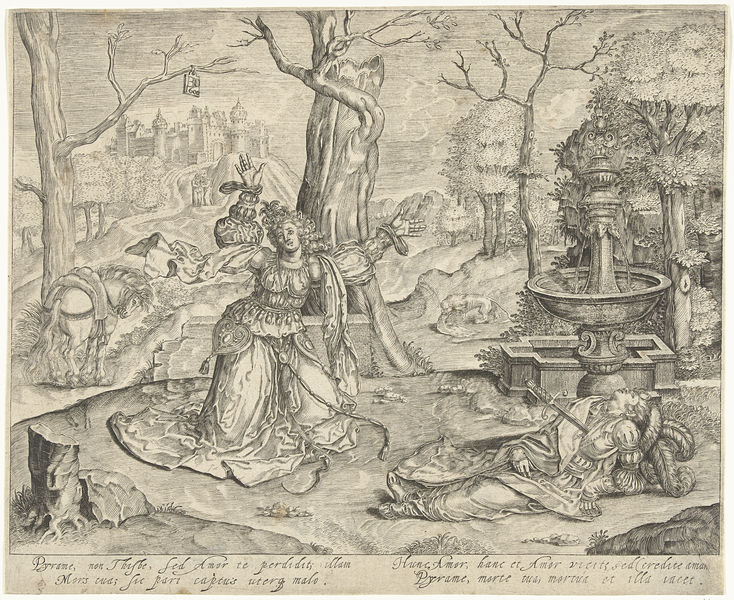
Titel: Pyramus en Thisbe
Künstler: Bartholomeus Willemsz. Dolendo
Standort: Amsterdam
Institution: Rijksmuseum
Schlagwörter: feathers, hands, hat, sword, dress, woman, print, hand, man, tree, hill, hills, landscape, nature, water, trees, death, path, drawing, black and white, castle, animals, sketch, tail, dead, tragedy, spring, trunk, ink, walls, fountain, pencil, horse, branches, forrest, carving, dance, schlange, text, mane, knife, woods, heart, romance, romeo, trunks, stabbed, saddle, brunnen, schwert, ovid, slay, plume, pyramus, tisbe, thisbe, quelle, fontaine, selbstmorf, treehorse, 'scene, renissaince